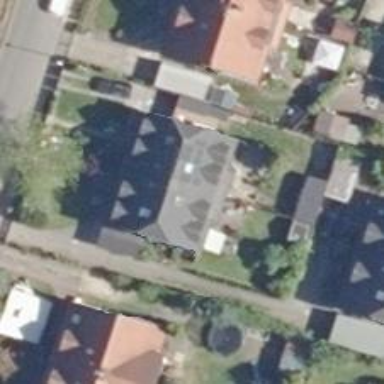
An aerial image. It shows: House with hipped roof.